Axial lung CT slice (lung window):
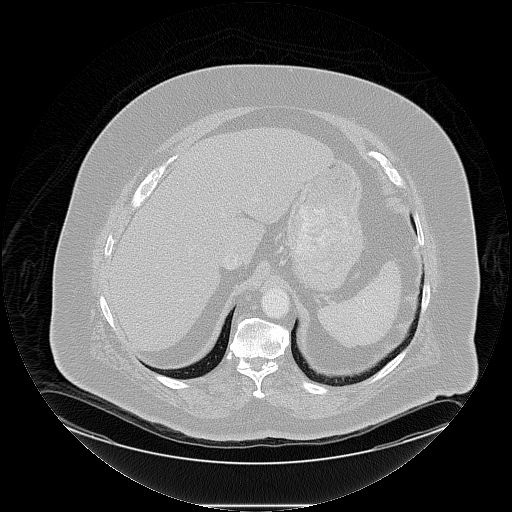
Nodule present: no